Question: Somebody proposed this answer: <URL> is there an elegant way?
I have a table like the following:

## My problem
I just want to add a unique id to each row in this table
## Detailed explanation of the problem
'<tr class="webgrid-row-style">' I actually want '@item.MvrMedsDetailsId.ToString()' which is a dynamic value to be set in the row id. Like this:
'''
<tr class="webgrid-row-style" id=@item.MvrMedsDetailsId.ToString()>
should yield for each row in the table
<tr class="webgrid-row-style" id=1>
<tr class="webgrid-row-style" id=4>
<tr class="webgrid-row-style" id=17>
'''
## The whole code
'''
@model MedicalVariance.Models.ViewModels.AddMedicineModel
@using MedicalVariance.CustomHtmlHelpers
<script src="@Url.Content("~/Scripts/ModalEditor.js")" type="text/javascript"></script>
<!--Learn more about webgrid: http://msdn.microsoft.com/en-us/magazine/hh288075.aspx -->
@{//razor starts
var grid = new WebGrid(source: Model.MedicineListGrid, canPage: true, rowsPerPage: 100, fieldNamePrefix: "details");
grid.Pager(WebGridPagerModes.NextPrevious);
@grid.GetHtml(//start of @grid.GetHtml()
tableStyle: "webgrid",
headerStyle: "webgrid-header",
footerStyle: "webgrid-footer",
alternatingRowStyle: "webgrid-alternating-row",
selectedRowStyle: "webgrid-selected-row",
rowStyle: "webgrid-row-style",
htmlAttributes: new { id = "start" },
columns: grid.Columns
(
grid.Column
(
columnName: "MvrMedsGenericName", //this comes from the webgrid model defintion
header: "Medicine Names",
canSort: false,
format:
@<text>
@Html.ActionLink((string)(item.MvrMedsGenericName.ToString()),
"MedicineProfile", //action name
"MedicineManagement", //controller name
new { PKMvrMedsId = item.PKMvrMedsId }, null)
</text>
),
grid.Column
(
columnName:"MvrMedsActualOrPotential",
header: "Actual Or Potential",
canSort:false,
format:
@<text>
<a href="#" class="ActualSelectedModal" id="@item.MvrMedsDetailsId.ToString()">@item.MvrMedsActualOrPotential.ToString()</a>
</text>
),
grid.Column
(
columnName: "MvrMedsDoses",
header: "Doses Administered",
canSort: false,
format:
@<text>
<a href="#" class="DoseSelectedModal" id="@item.MvrMedsDetailsId.ToString()">@item.MvrMedsActualOrPotential.ToString()</a>
</text>
),
grid.Column
(
columnName: "MvrMedsCriticalBreakDownPoint",
header: "Critical Break Down Point",
canSort: false
),
grid.Column
(
columnName: "MvrMedsOutcomes",
header: "Category Outcomes",
canSort: false
),
grid.Column
(
columnName: "MvrMedsPreliminaryAnalysis",
header: "Preliminary Analysis",
canSort: false
),
grid.Column
(
columnName: "MvrMedsPreliminaryAnalysis",
header: "Preliminary Analysis",
canSort: false
),
grid.Column
(
columnName: "PKMvrMedsId",
header: "Delete",
format:
@<text>
@Html.ActionLink((string)(item.DeleteLabel.ToString()),
"DeleteMedicine", //action name
"MedicineManagement", //controller name
new { MvrId = item.MvrId, PKMvrMedsId = item.PKMvrMedsId }, null)
</text>
)/*Please note that DeleteAdministrationError is registered in the global.asax*/
)
);//end of @grid.GetHtml()
}
'''
## Which generates the following HTML
'''
<!--Learn more about webgrid: http://msdn.microsoft.com/en-us/magazine/hh288075.aspx -->
<table class="webgrid" id="start">
<thead>
<tr class="webgrid-header">
<th scope="col">Medicine Names</th>
<th scope="col">Actual Or Potential</th>
<th scope="col">Doses Administered</th>
<th scope="col">Critical Break Down Point</th>
<th scope="col">Category Outcomes</th>
<th scope="col">Preliminary Analysis</th>
<th scope="col">Preliminary Analysis</th>
<th scope="col">
<a href="/MedicineManagement/ReloadMedicineList/1?detailssort=PKMvrMedsId&amp;detailssortdir=ASC">Delete</a>
</th>
</tr>
</thead>
<tbody>
<tr class="webgrid-row-style">
<td>
<a href="/MedicineManagement/MedicineProfile/1">ACETAMINOPHEN</a>
</td>
<td>
<a href="#" class="ActualSelectedModal" id="1">Actual</a>
</td>
<td>
<a href="#" class="DoseSelectedModal" id="1">Actual</a>
</td>
<td>Administration</td>
<td>A</td>
<td>ssss</td>
<td>ssss</td>
<td>
<a href="/MedicineManagement/DeleteMedicine/1/1">Delete</a>
</td>
</tr>
<tr class="webgrid-alternating-row">
<td>
<a href="/MedicineManagement/MedicineProfile/2">ABACAVIR SULFATE</a>
</td>
<td>
<a href="#" class="ActualSelectedModal" id="2">Actual</a>
</td>
<td>
<a href="#" class="DoseSelectedModal" id="2">Actual</a>
</td>
<td>Administration</td>
<td>E</td>
<td>1212</td>
<td>1212</td>
<td>
<a href="/MedicineManagement/DeleteMedicine/1/2">Delete</a>
</td>
</tr>
<tr class="webgrid-row-style">
<td>
<a href="/MedicineManagement/MedicineProfile/3">ALPRAZOLAM</a>
</td>
<td>
<a href="#" class="ActualSelectedModal" id="3">Actual</a>
</td>
<td>
<a href="#" class="DoseSelectedModal" id="3">Actual</a>
</td>
<td>Administration</td>
<td>E</td>
<td>1212</td>
<td>1212</td>
<td>
<a href="/MedicineManagement/DeleteMedicine/1/3">Delete</a>
</td>
</tr>
</tbody>
</table>
'''
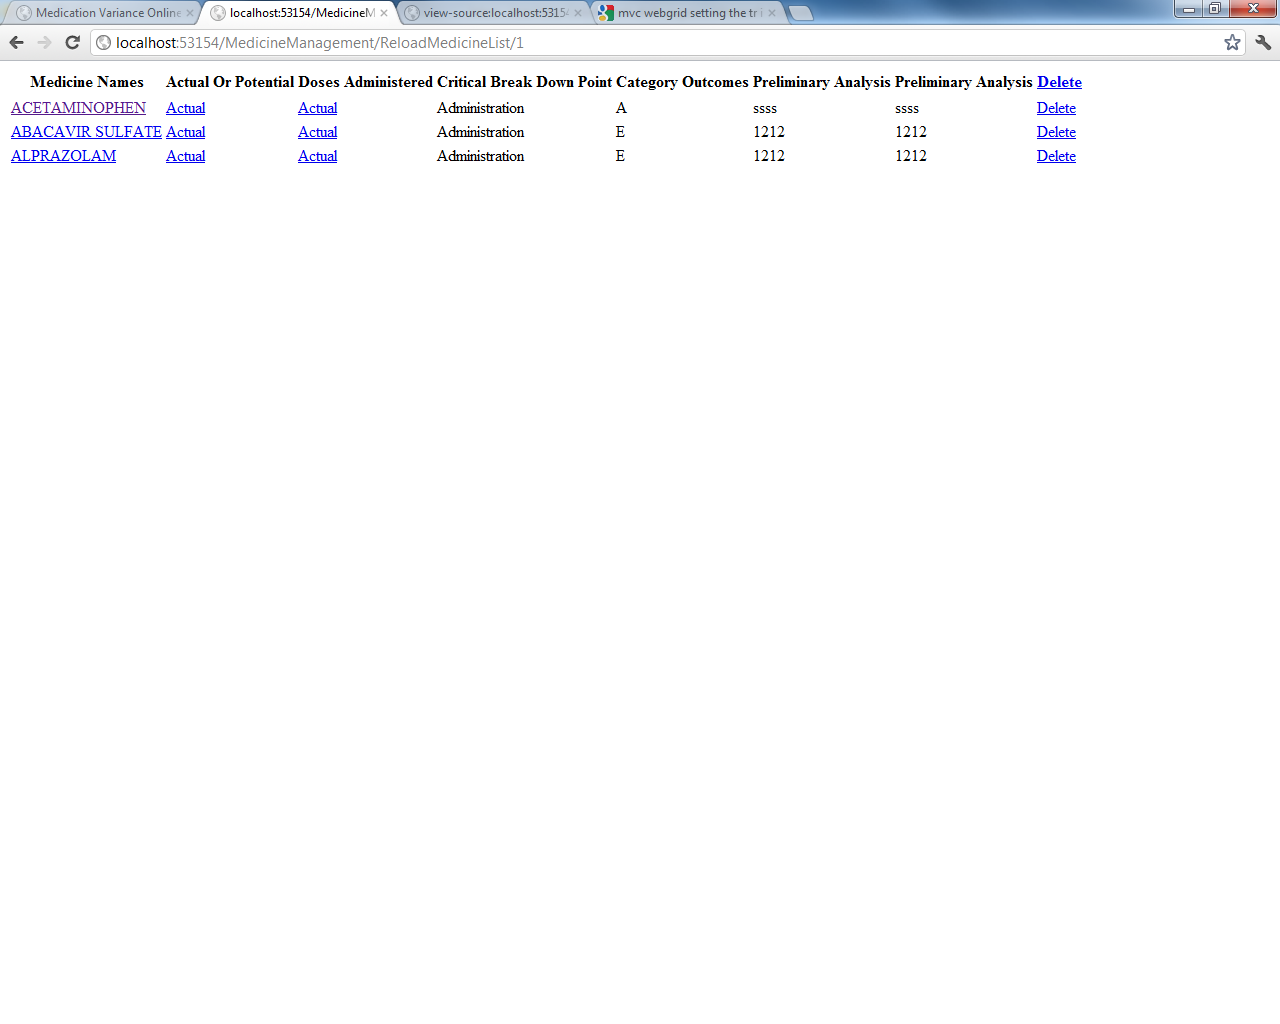
Answer: I am sorry to disappoint you but the 'WebGrid' helper that you are using doesn't allow you to set any other attribute on the '<tr>' element than the 'class'.
Checkout the following excerpt from the ASP.NET MVC source code which is responsible for generating the '<tr>':
'''
private string GetTableBodyHtml(IEnumerable<WebGridColumn> columns, string rowStyle, string alternatingRowStyle, string selectedRowStyle)
{
StringBuilder builder = new StringBuilder();
int rowIndex = 0;
foreach (WebGridRow row in this.Rows)
{
string str = this.GetRowStyle(rowIndex, rowStyle, alternatingRowStyle, selectedRowStyle);
TagBuilder builder2 = new TagBuilder("tr");
if (!string.IsNullOrEmpty(str))
{
builder2.MergeAttribute("class", str);
}
foreach (WebGridColumn column in columns)
{
string str2 = (column.Format == null) ? HttpUtility.HtmlEncode(row[column.ColumnName]) : Format(column.Format, row).ToString();
builder2.InnerHtml = builder2.InnerHtml + GetTableCellHtml(column, str2 ?? string.Empty);
}
builder.Append(builder2.ToString());
rowIndex++;
}
return builder.ToString();
}
'''
So your only chance is to write a completely customized helper, use another helper which gives you far more control such as MvcContrib.Grid and Telerik Mvc Grid or use javascript to append it to the DOM.